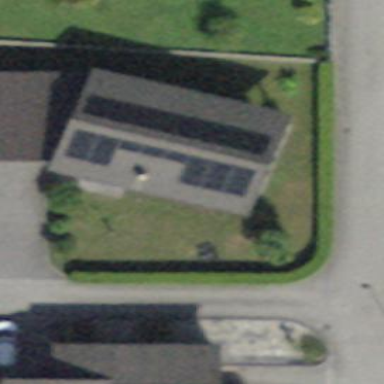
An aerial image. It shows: Detached building.